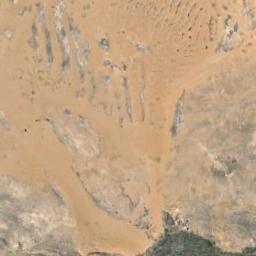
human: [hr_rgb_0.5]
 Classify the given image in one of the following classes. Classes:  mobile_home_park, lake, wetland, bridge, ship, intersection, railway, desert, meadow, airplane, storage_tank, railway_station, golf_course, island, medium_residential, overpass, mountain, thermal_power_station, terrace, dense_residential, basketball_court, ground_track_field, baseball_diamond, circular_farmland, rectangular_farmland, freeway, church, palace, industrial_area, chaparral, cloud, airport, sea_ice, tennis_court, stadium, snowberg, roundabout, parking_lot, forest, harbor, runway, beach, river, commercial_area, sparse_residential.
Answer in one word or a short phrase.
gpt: desert